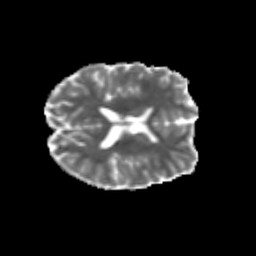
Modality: MD
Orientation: axial
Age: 24
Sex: male
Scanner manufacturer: siemens
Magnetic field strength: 3 T
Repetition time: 3.5 s
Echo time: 0.125 s